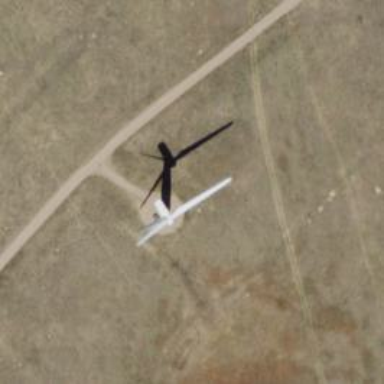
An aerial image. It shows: Wind generator powered by wind turbine.